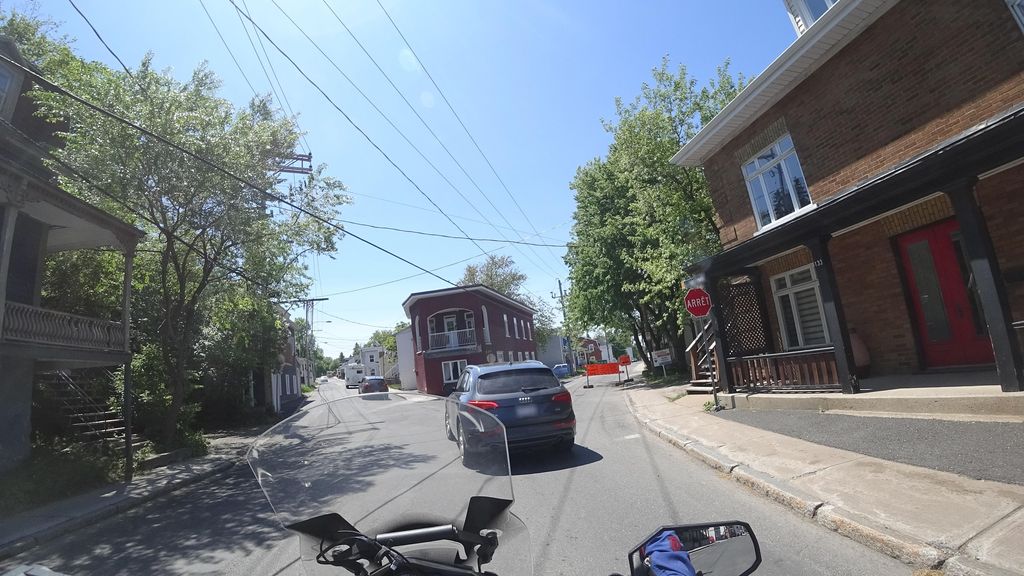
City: quebec_city